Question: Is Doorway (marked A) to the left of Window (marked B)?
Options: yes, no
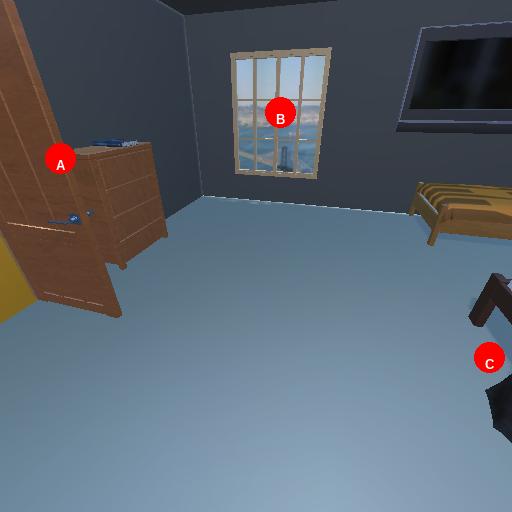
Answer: yes